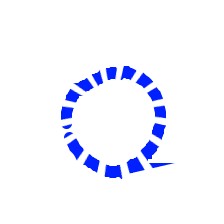
Shape: circle